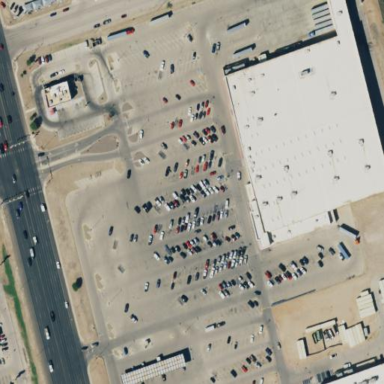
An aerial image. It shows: Wholesale shop within building.